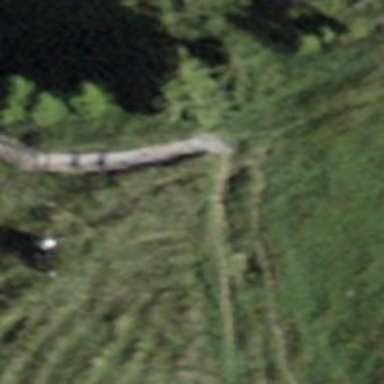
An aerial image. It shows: Path designated for hiking in the backcountry.